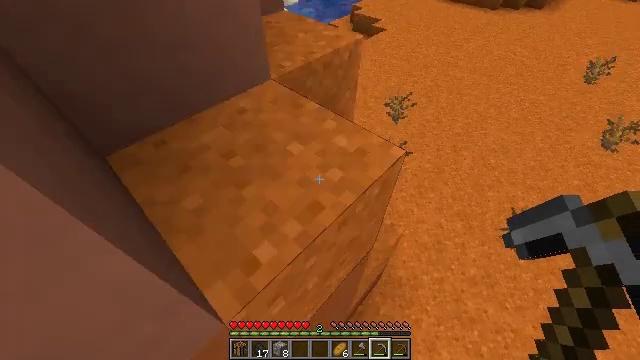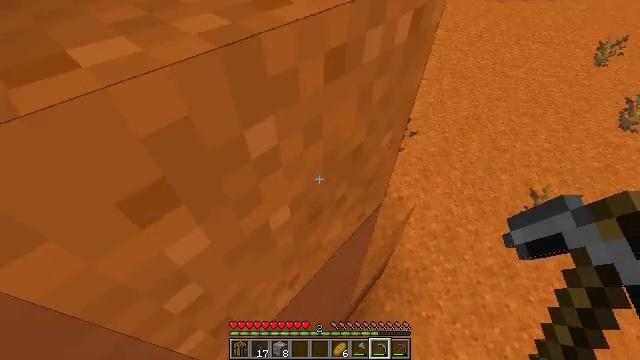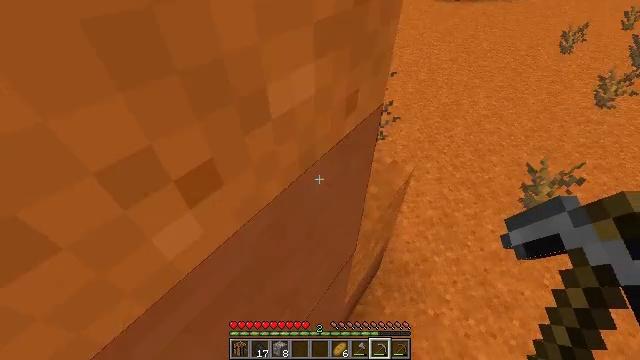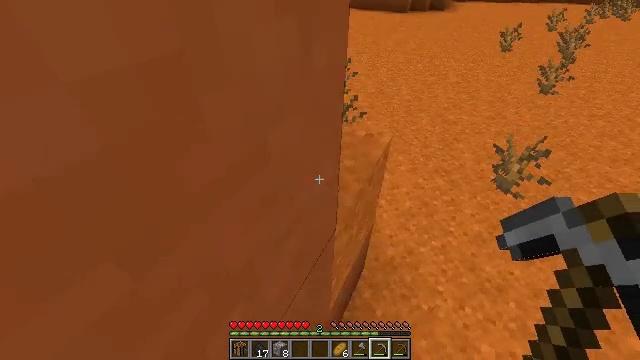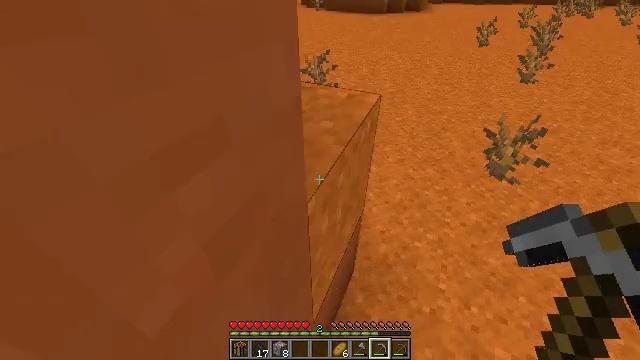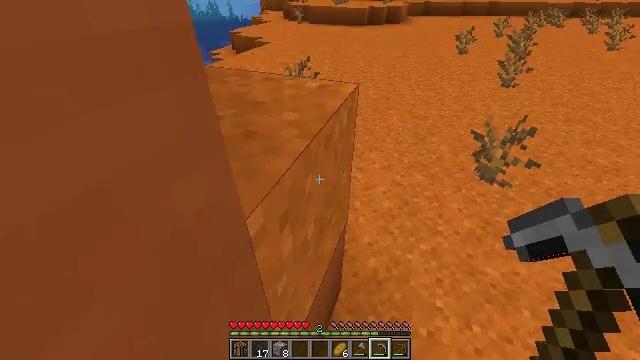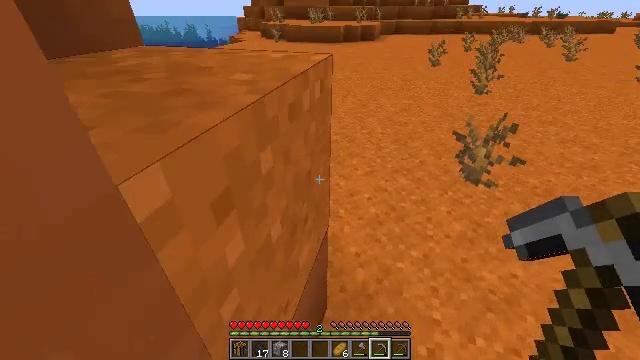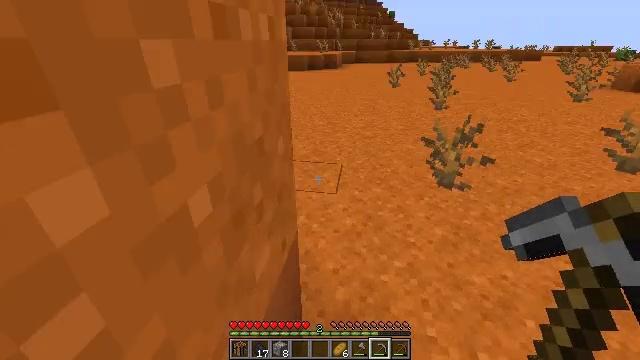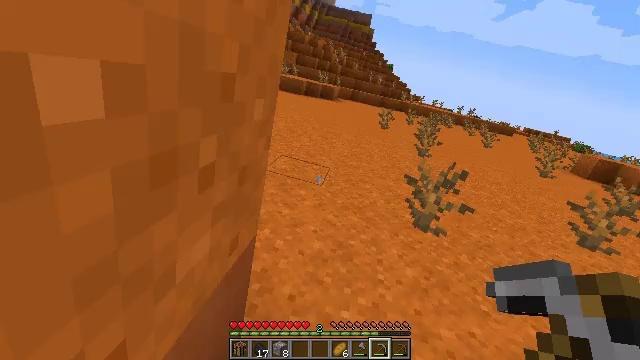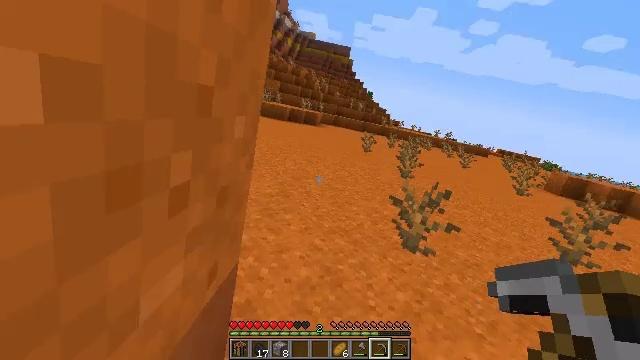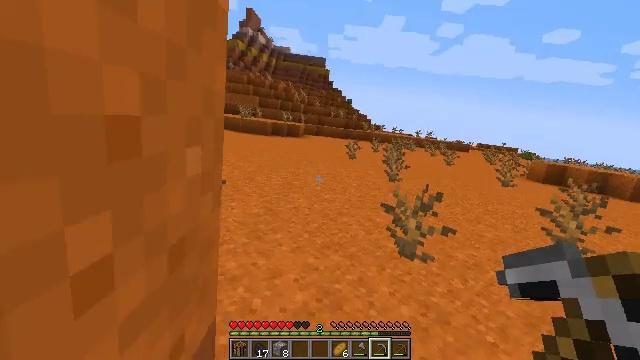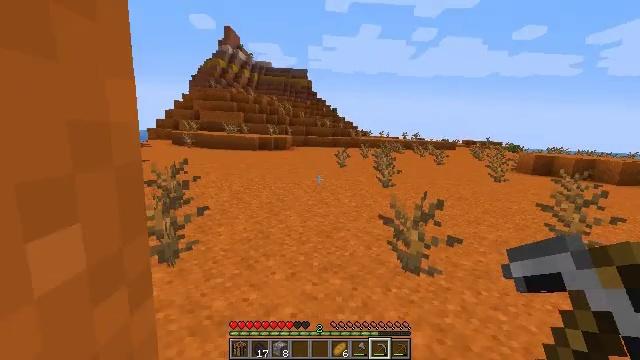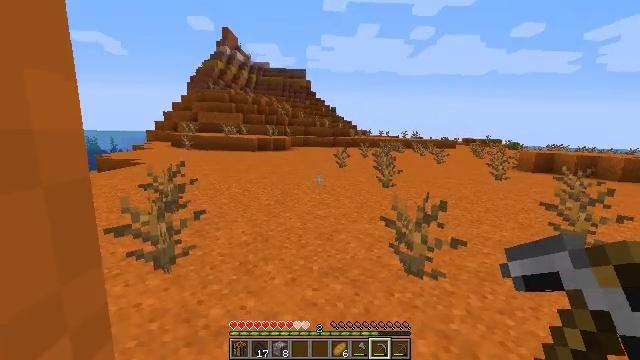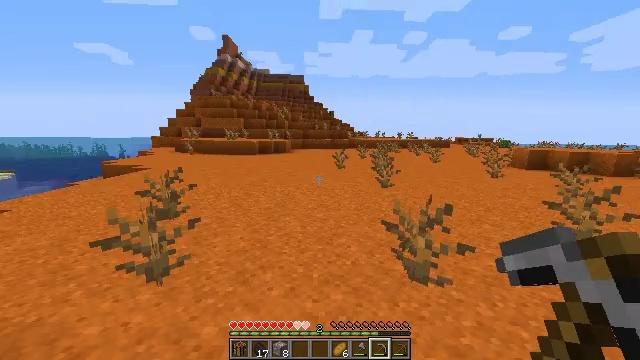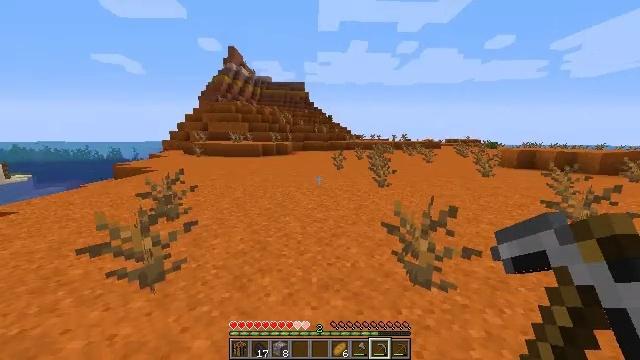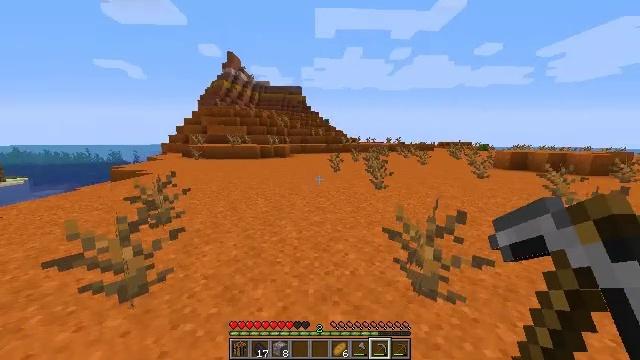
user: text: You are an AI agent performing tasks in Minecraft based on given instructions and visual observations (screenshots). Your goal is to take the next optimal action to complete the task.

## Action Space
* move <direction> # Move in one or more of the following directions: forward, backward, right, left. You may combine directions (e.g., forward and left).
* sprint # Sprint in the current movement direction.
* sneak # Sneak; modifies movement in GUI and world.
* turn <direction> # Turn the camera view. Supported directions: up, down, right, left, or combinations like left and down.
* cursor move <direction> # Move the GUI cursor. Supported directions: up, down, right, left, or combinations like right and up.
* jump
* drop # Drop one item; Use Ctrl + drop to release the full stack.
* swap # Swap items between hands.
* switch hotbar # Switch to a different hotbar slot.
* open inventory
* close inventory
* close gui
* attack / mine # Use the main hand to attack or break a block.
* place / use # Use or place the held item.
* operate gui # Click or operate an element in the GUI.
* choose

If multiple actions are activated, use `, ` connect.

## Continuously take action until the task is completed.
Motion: motion action
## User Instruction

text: Break the yellow terracotta block.
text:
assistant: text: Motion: move forward, sprint
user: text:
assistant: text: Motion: move forward, sprint, turn right and up
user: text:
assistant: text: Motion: move forward, sprint, turn right and up
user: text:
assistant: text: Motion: move forward, sprint, turn right and up
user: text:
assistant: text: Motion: move forward, sprint, turn right and up
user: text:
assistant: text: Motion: move forward, sprint, turn right and up
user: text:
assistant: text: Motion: move forward, sprint, turn right and up
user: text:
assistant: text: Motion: move forward, sprint, turn right and up
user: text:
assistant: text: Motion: move forward, sprint, turn right and up
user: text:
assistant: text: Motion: move forward, sprint, turn right and up
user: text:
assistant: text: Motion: move forward, sprint, turn right and up
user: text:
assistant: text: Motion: move forward, sprint
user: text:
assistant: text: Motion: move forward, sprint
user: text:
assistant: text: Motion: move forward, sprint
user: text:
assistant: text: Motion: move forward, sprint
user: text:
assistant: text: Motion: move forward, sprint, turn left and up
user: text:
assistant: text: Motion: move forward, sprint
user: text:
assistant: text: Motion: move forward, sprint, turn up
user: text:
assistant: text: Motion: move forward, sprint, turn up
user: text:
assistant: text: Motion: move forward, sprint
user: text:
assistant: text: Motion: move forward, sprint
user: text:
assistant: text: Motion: move forward, sprint
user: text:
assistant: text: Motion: move forward, sprint
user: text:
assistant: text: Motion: move forward, sprint
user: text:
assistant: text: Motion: move forward, sprint
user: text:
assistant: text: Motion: move forward, sprint
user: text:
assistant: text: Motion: move forward, sprint
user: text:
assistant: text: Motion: move forward, sprint
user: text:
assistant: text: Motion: move forward, sprint
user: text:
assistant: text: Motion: move forward, sprint